Interaction volume radius: 10 \u00c5
Interaction volume height: 35 \u00c5
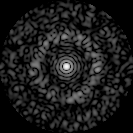
Disorder parameter: 0.8398